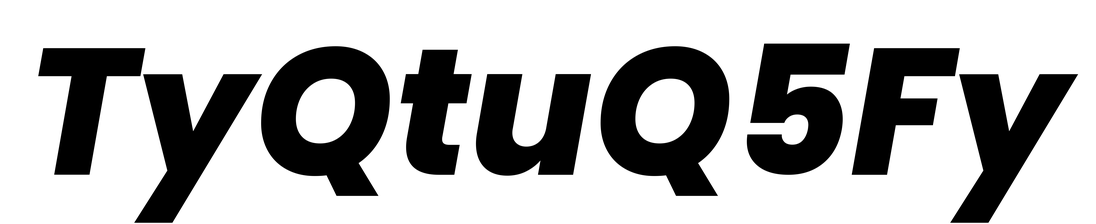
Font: Poppins-ExtraBoldItalic